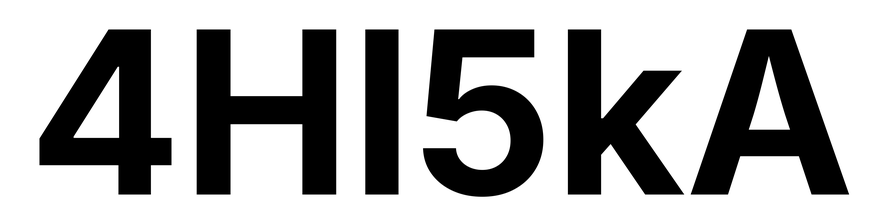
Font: Inter_Bold